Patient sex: M
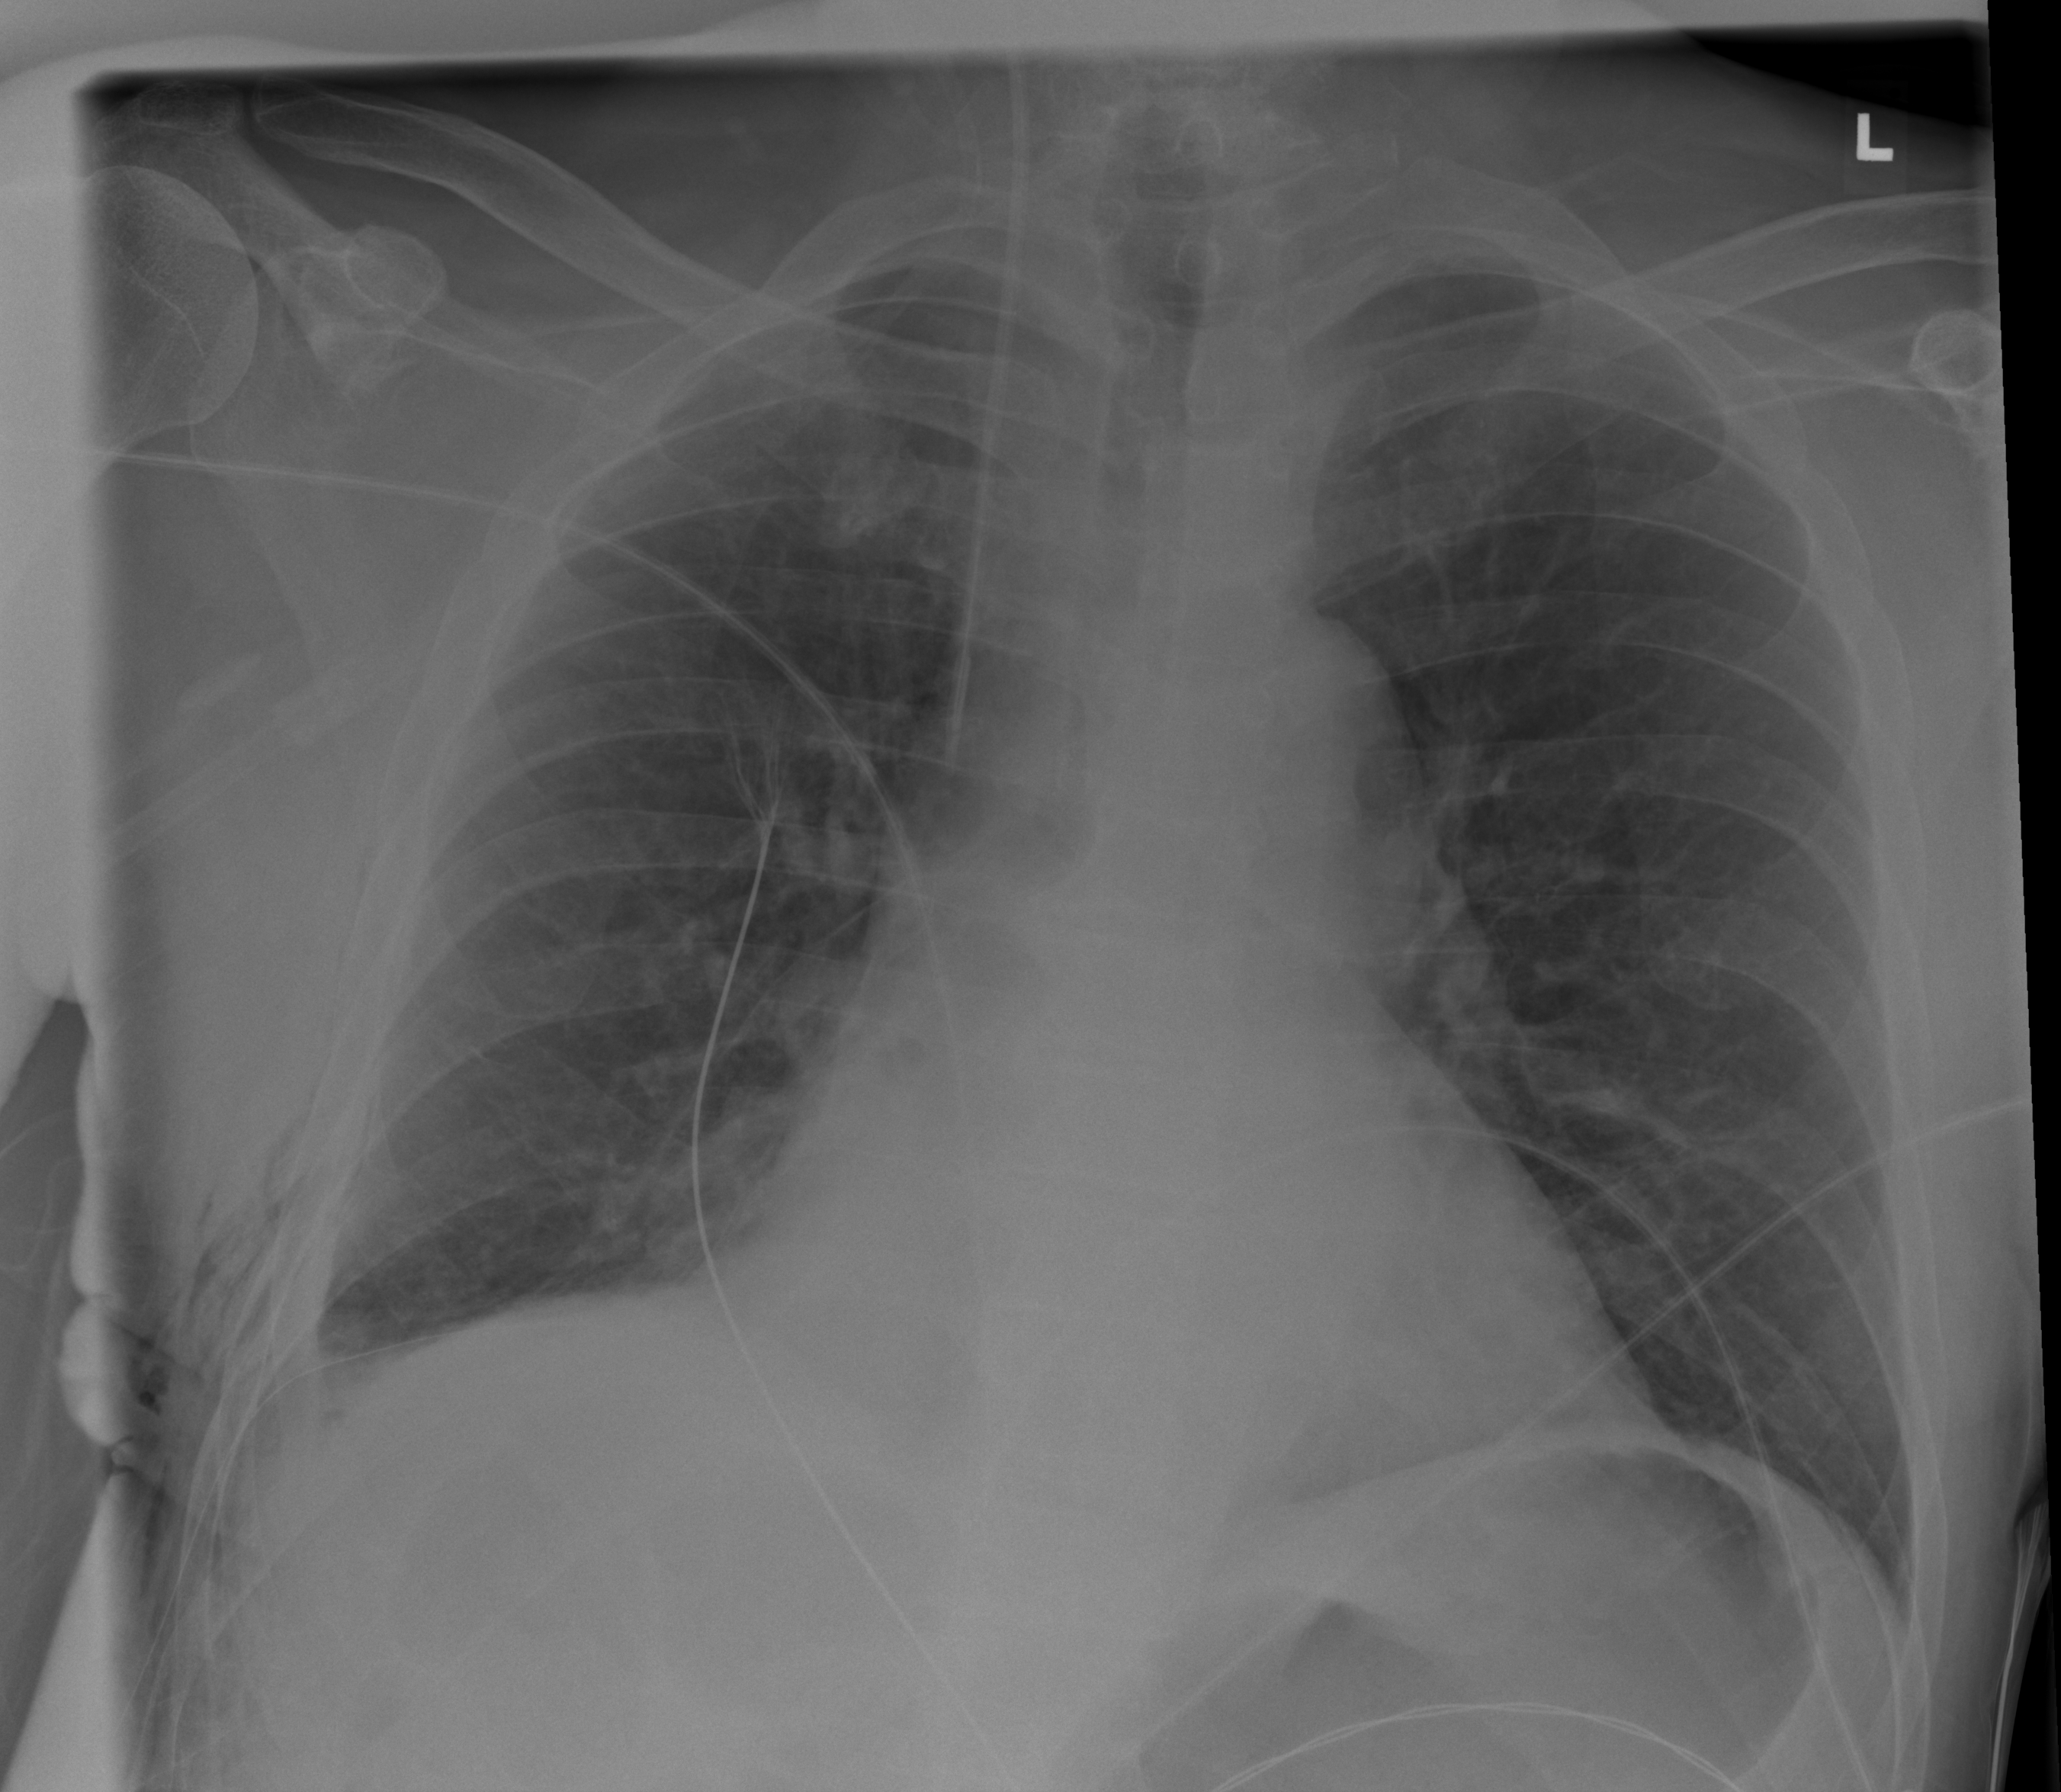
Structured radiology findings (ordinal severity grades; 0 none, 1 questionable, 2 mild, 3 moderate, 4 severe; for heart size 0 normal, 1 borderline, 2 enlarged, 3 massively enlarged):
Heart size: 0
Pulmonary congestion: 0
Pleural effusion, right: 2
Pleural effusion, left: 0
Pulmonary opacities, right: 0
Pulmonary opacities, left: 0
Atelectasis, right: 0
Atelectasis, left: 0